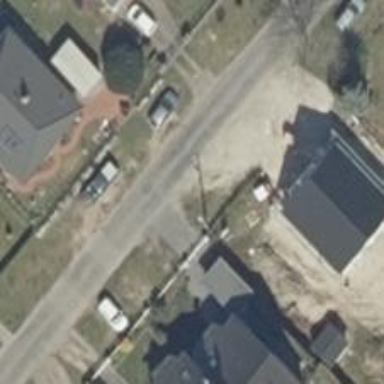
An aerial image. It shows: Residential road with asphalt surface.